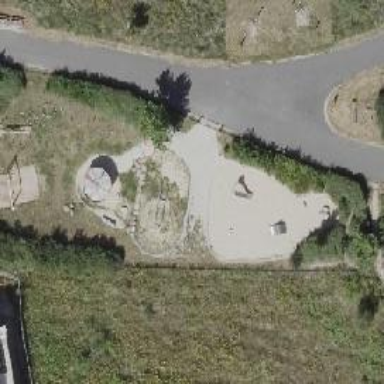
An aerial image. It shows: Playground featuring climbing frame.